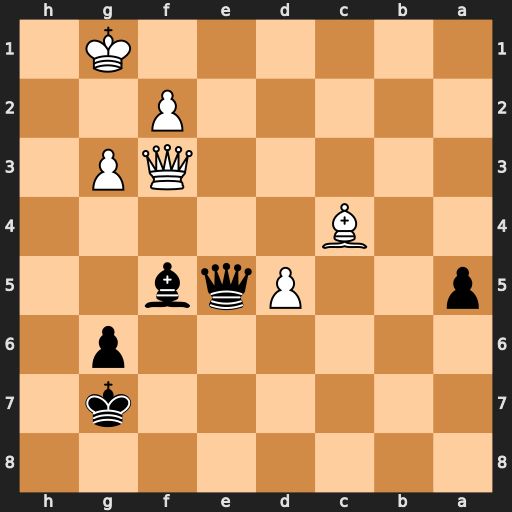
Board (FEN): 8/6k1/6p1/p2Pqb2/2B5/5QP1/5P2/6K1
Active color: b
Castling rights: -
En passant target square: -
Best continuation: Qe1+ Bf1 Bh3 Qe2 Qxf1+ Qxf1 Bxf1